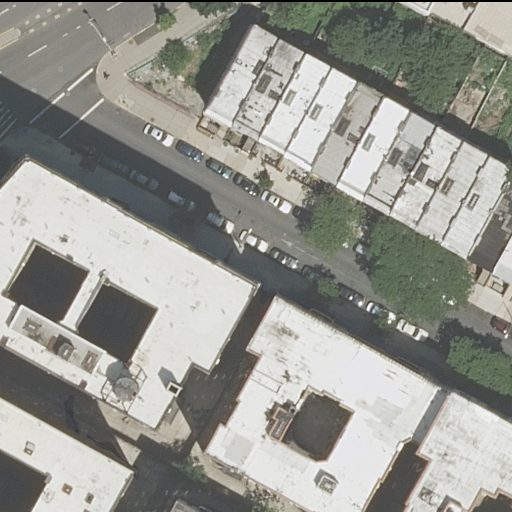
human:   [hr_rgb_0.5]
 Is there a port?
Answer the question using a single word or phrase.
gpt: no

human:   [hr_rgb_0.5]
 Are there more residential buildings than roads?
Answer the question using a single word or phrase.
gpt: yes

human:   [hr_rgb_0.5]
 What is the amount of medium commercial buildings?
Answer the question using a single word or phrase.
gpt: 0

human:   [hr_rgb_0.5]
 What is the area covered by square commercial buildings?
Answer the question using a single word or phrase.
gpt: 0m2

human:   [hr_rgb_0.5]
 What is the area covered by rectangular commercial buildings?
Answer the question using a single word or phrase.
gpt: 0m2

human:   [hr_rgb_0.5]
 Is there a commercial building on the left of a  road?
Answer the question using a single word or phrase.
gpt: no

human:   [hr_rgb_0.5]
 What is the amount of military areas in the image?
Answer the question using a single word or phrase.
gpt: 0

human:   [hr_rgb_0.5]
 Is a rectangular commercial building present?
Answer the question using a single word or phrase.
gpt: no

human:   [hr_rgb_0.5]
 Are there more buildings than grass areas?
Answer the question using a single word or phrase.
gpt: yes

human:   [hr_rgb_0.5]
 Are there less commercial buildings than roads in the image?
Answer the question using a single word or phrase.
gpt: yes

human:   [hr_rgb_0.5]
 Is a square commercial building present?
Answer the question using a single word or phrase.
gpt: no

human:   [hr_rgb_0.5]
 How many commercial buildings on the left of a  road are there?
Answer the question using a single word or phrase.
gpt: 0

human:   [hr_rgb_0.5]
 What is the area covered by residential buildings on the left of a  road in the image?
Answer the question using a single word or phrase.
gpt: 608m2

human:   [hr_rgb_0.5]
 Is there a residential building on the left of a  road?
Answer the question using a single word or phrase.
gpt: yes

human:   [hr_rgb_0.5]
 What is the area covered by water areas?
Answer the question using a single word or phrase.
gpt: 0m2

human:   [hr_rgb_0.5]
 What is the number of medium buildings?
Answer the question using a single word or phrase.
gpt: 13

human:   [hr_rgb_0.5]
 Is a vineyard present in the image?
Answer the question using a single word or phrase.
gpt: no

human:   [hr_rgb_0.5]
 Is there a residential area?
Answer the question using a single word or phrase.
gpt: no

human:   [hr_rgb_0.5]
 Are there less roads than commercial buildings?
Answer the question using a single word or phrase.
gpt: no

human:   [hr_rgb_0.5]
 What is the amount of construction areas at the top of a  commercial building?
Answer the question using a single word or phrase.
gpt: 0

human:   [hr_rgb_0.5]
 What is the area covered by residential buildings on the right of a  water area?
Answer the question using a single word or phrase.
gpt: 0m2

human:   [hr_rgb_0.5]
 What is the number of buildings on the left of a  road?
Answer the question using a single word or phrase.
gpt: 2

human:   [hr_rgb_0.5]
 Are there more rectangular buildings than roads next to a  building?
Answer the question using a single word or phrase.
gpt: yes

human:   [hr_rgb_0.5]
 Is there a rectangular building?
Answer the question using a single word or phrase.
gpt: yes

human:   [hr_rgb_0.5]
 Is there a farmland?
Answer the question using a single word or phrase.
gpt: no

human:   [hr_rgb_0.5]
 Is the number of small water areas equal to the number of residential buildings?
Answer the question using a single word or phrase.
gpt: no

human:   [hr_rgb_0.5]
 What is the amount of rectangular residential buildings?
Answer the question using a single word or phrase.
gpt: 16

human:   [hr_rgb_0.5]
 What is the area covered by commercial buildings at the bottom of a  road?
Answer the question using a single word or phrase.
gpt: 0m2

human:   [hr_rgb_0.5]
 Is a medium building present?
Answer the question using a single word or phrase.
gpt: yes

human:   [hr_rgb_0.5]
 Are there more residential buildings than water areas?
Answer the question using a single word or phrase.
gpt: yes

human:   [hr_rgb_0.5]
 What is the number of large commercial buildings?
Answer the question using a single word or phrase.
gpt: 0

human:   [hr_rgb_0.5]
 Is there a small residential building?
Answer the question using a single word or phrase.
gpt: yes

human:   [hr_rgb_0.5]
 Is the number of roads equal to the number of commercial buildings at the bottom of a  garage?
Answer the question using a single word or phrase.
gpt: no

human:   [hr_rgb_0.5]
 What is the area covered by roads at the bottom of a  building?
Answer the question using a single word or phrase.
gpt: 0m2

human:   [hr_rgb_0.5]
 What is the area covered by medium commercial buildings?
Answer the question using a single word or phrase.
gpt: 0m2

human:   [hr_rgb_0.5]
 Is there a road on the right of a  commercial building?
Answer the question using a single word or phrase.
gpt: no